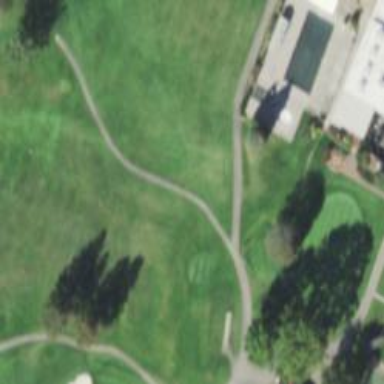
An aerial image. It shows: Path for both roads and golfers.